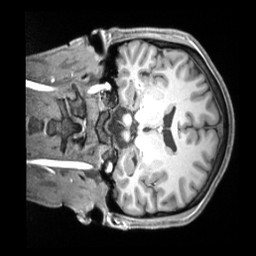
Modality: T1w
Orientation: coronal
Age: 32
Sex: male
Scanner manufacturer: siemens
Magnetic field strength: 3 T
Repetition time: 2.2 s
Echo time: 0.00218 s